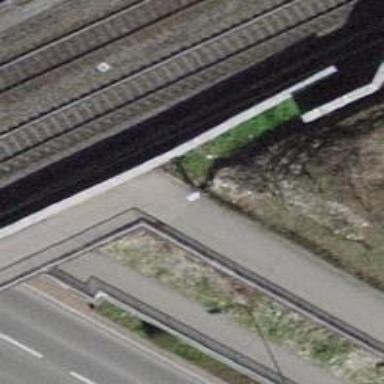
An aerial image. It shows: Bridge over cycleway.